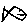
Label: fish